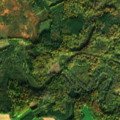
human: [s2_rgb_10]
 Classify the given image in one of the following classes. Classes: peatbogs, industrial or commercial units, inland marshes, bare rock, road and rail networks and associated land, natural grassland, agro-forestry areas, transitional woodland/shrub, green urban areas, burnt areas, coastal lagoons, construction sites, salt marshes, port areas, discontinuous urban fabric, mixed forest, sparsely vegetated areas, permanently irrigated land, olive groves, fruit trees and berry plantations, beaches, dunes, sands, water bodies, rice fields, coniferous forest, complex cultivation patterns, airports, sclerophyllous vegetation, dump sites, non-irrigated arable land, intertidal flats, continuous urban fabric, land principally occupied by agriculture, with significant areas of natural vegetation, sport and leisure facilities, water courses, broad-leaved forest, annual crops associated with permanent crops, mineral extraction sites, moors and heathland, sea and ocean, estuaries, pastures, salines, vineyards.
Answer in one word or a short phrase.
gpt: non-irrigated arable land, broad-leaved forest, coniferous forest, mixed forest